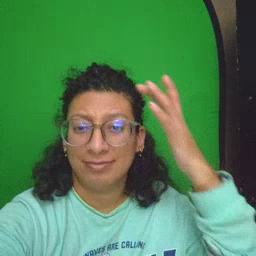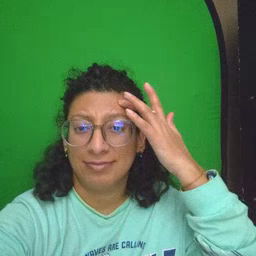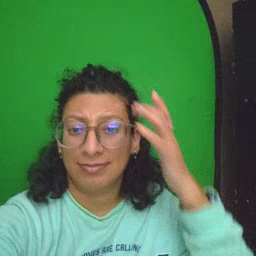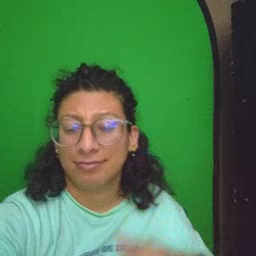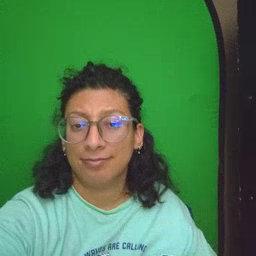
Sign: sick